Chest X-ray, PA view. Patient: 57 years old, sex F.
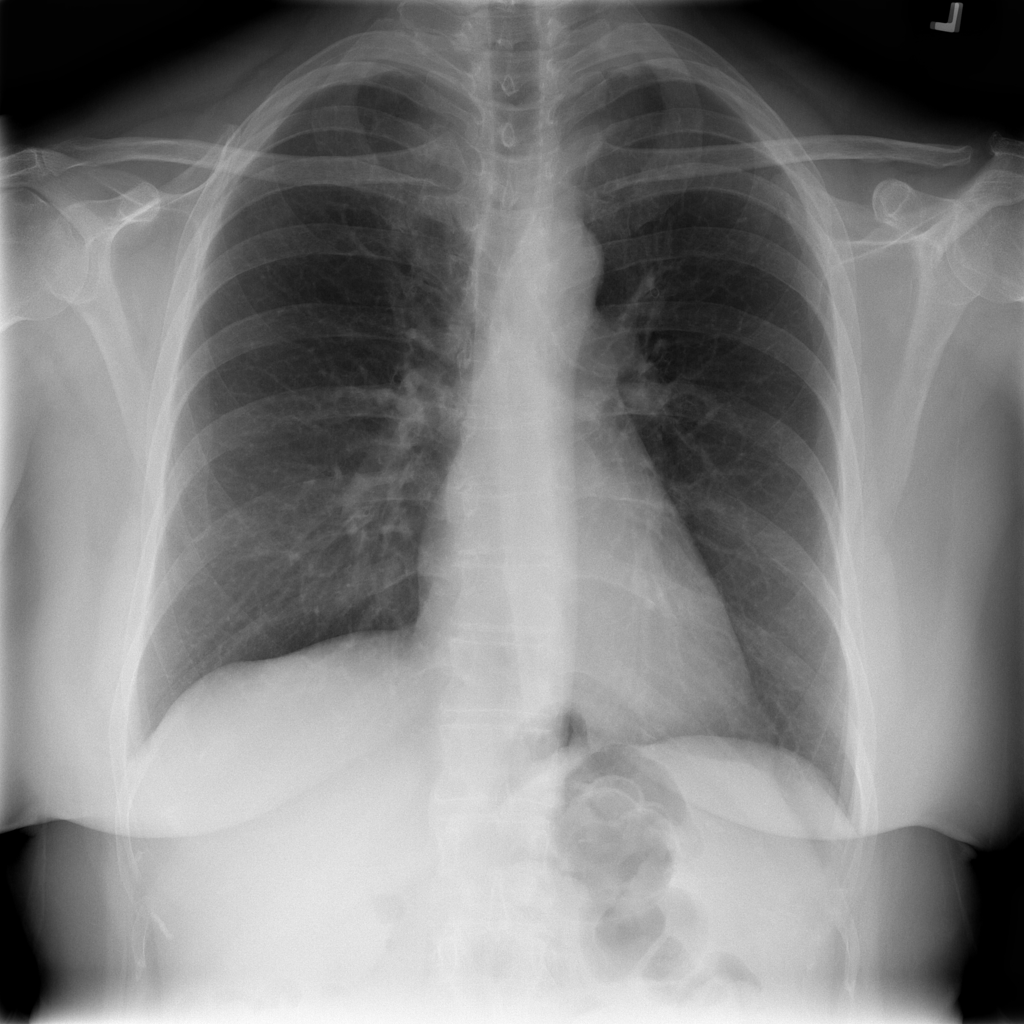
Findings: No Finding